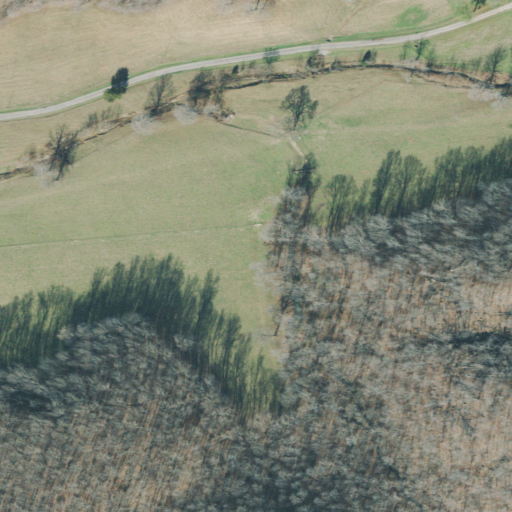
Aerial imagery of valley in Tennessee named Duncan Hollow containing pasture, deciduous forest, mixed forest, open development, and low intensity development